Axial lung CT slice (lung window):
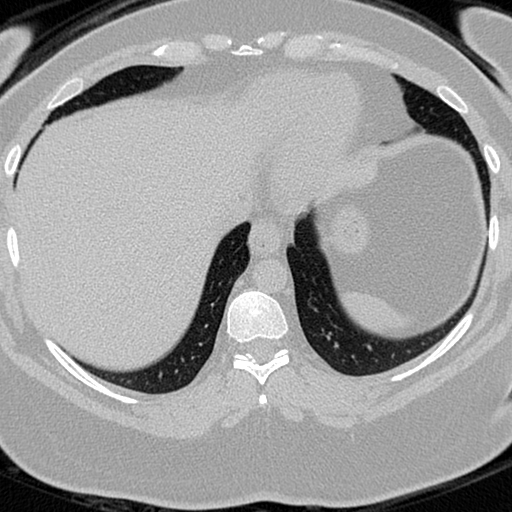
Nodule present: no